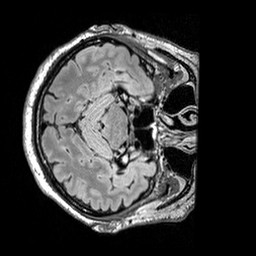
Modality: FLAIR
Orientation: axial
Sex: male
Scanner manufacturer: siemens
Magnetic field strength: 3 T
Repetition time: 5 s
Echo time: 0.395 s